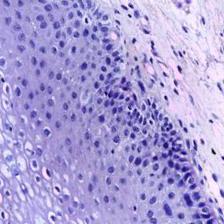
Diagnosis: Normal